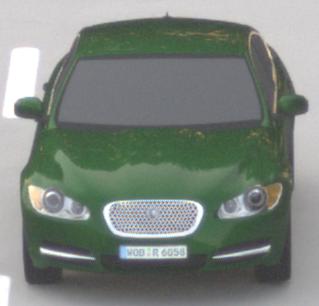
Make: Jaguar
Model: XF 3.0 V6
Detailed model: XF (X250) Limousine
Model produced from: 2010/02
Model produced until: 2010/10
Doors: 4
Color: green
Road condition: dry road
Daytime: sunrise or sunset
Contrast: low contrast